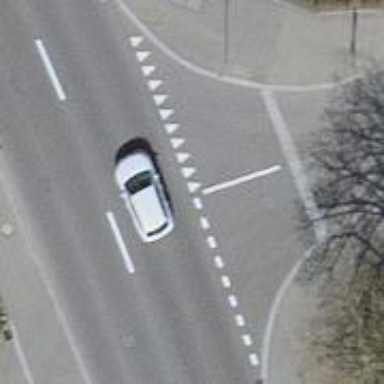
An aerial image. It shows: Road with "give way" sign.